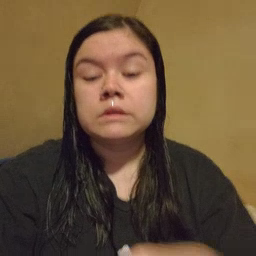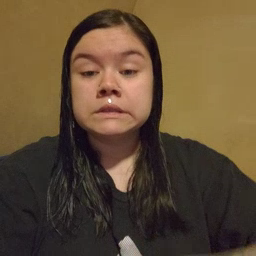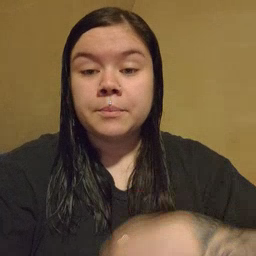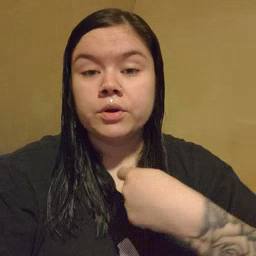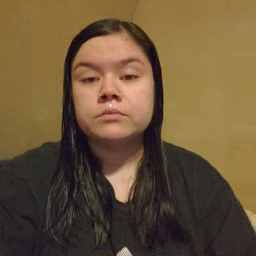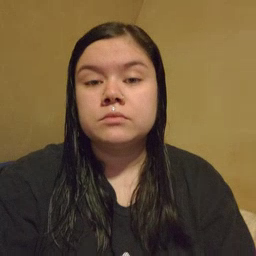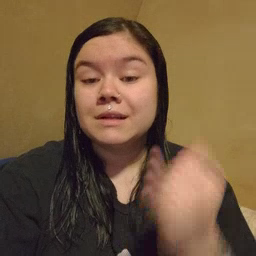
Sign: zipper